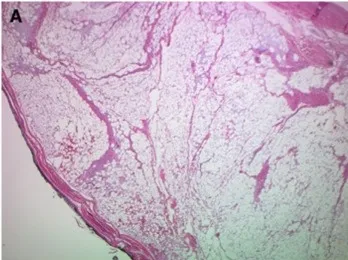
Pathology images:. Well-defined nodule with fibrous septae (2x).
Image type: pathology (h&e)